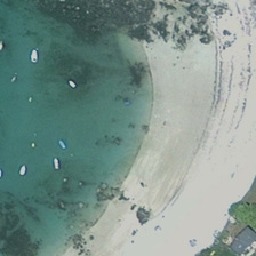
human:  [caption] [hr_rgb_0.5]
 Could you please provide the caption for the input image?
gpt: There is a gray house beside the yellow beach.

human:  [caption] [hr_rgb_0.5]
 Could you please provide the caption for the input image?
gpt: Beside the yellow beach is a gray house.

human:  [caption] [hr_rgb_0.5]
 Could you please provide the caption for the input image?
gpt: Circles of gray sand surrounded a floating boat.

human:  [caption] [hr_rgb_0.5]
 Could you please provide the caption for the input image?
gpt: A circle of gray sand surrounded the sea of floating boats.

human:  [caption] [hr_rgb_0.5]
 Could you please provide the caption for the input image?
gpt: There is a gray house near the yellow beach.